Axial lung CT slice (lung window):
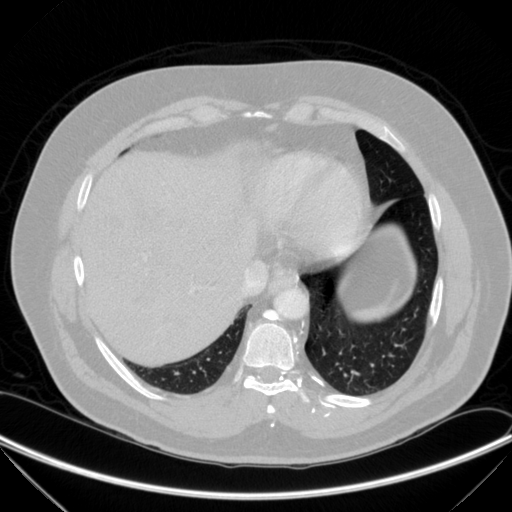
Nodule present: no